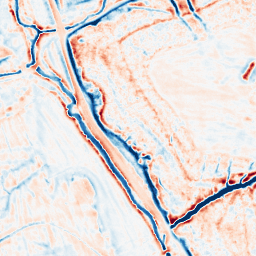
Category: edge_preserving
Decomposition family: bilateral
Decomposition parameters: d: 15
sigma_color: 150
sigma_space: 150
Upsampling method: cubic_mitchell
Upsampling parameters: scale: 2
Upsampling scale: 2